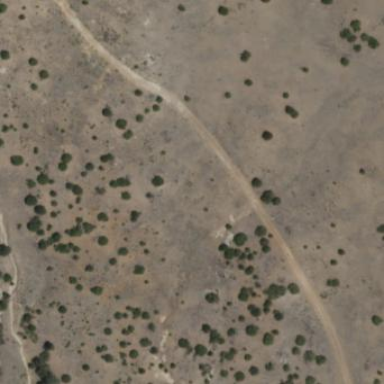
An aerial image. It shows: Area covered in scrub vegetation.